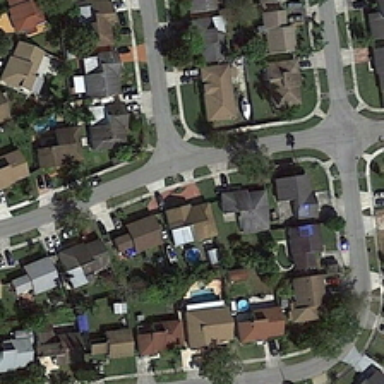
The residential buildings on both .